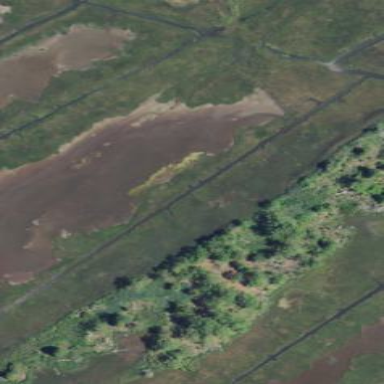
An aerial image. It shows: Swamp in wetland area.